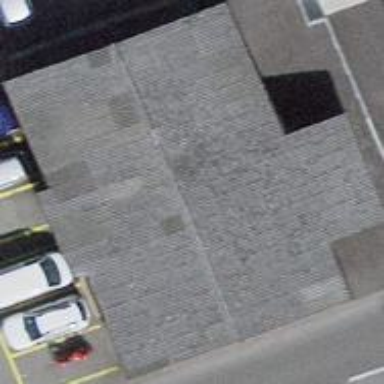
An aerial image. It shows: Shed building.